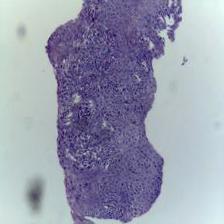
Diagnosis: OSCC